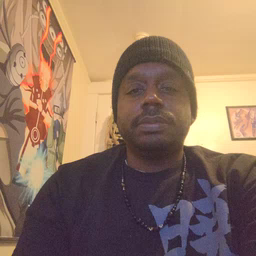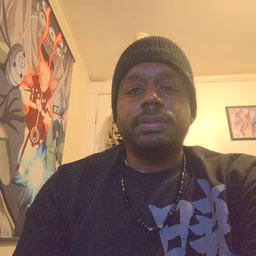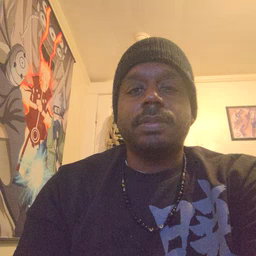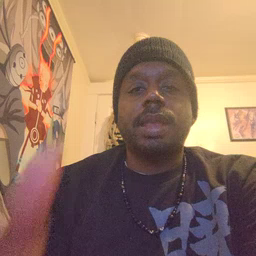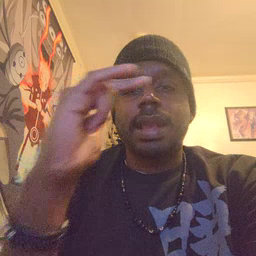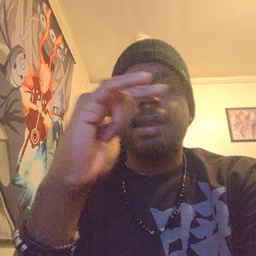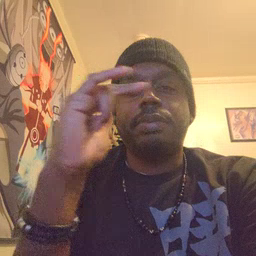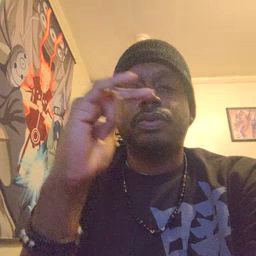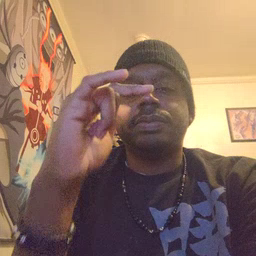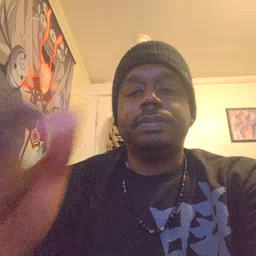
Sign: airplane